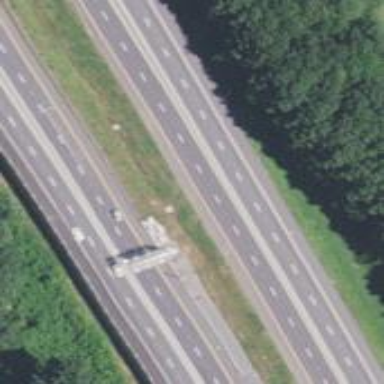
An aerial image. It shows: Toll gantry on the road.